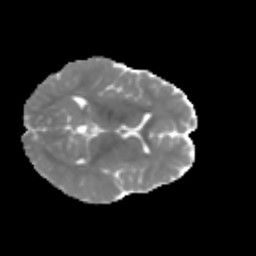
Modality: MD
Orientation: axial
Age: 8
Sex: female
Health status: healthy